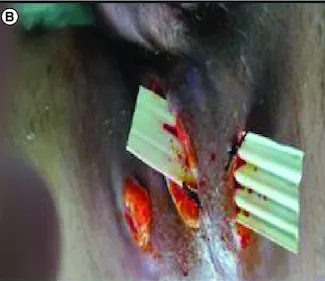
Postoperative conditions.
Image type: medical_photograph (skin_photograph)